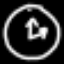
Label: clock